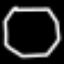
Label: octagon